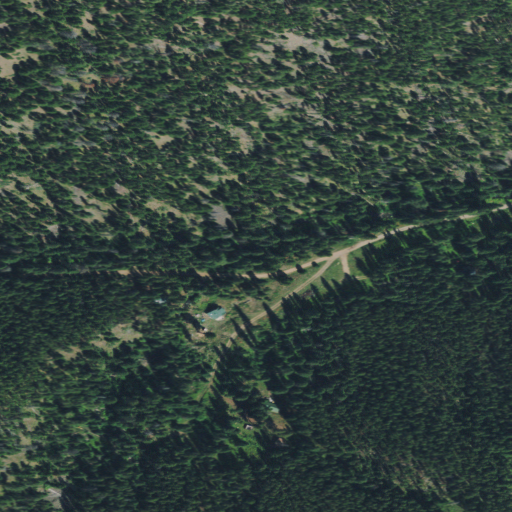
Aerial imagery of valley in Montana named Graveyard Gulch containing evergreen forest, open development, and medium intensity development